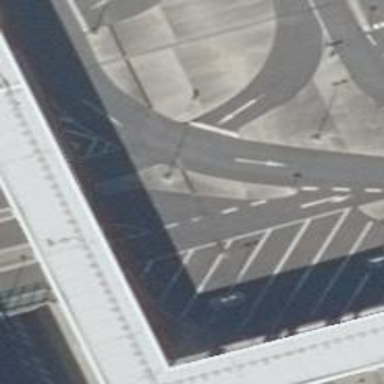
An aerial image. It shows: Road with "give way" sign.